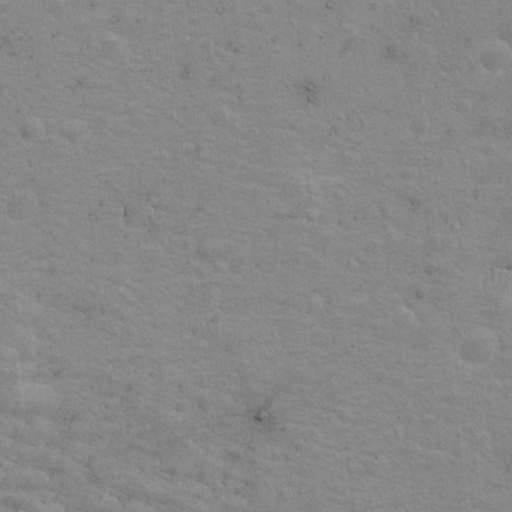
Classes present: Background